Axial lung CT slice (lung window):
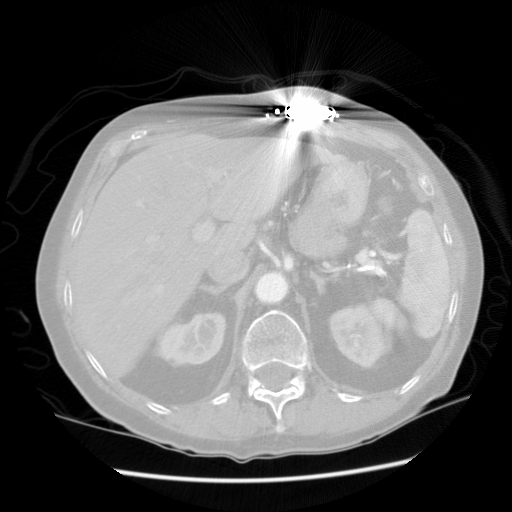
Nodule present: no